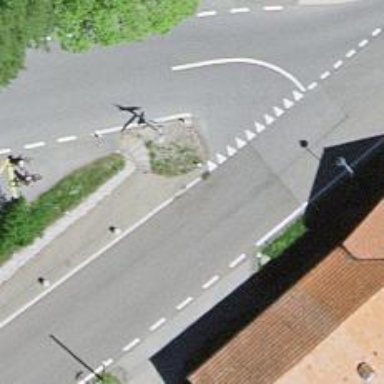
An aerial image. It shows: Bus stop with platform for public transport.